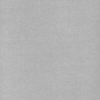
Label: dusty